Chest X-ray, AP view. Patient: 38 years old, sex M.
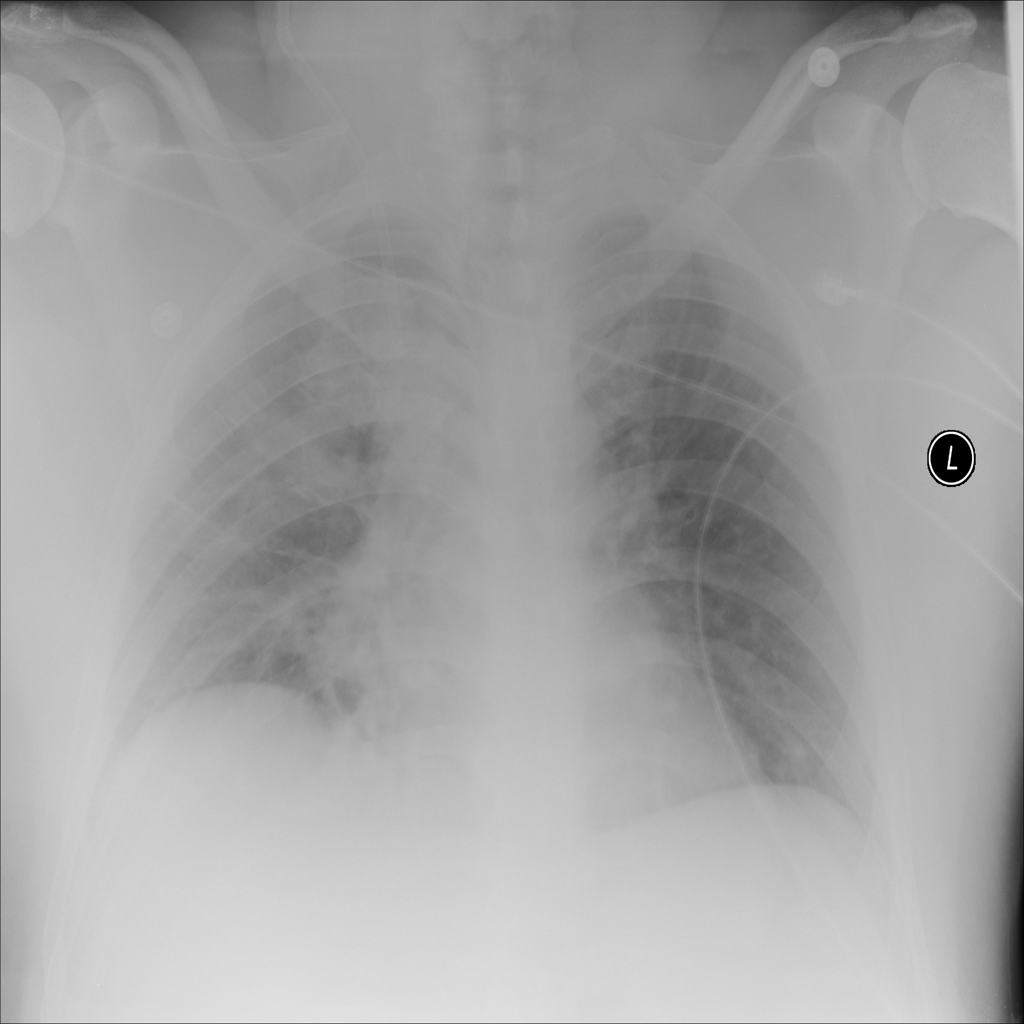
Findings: Infiltration